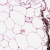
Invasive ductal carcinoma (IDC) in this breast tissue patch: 0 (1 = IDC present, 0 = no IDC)